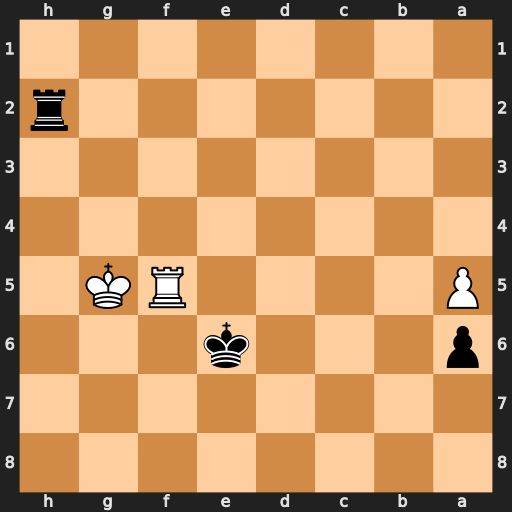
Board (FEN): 8/8/p3k3/P4RK1/8/8/7r/8
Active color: b
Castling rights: -
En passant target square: -
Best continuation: Rg2+ Kf4 Rf2+ Ke3 Rxf5